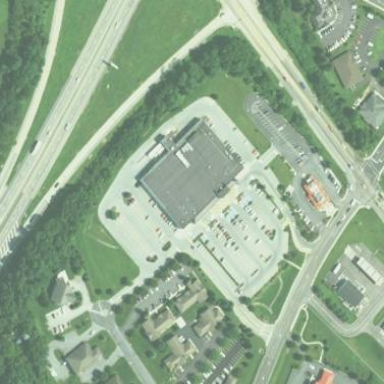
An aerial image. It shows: Supermarket located in building.